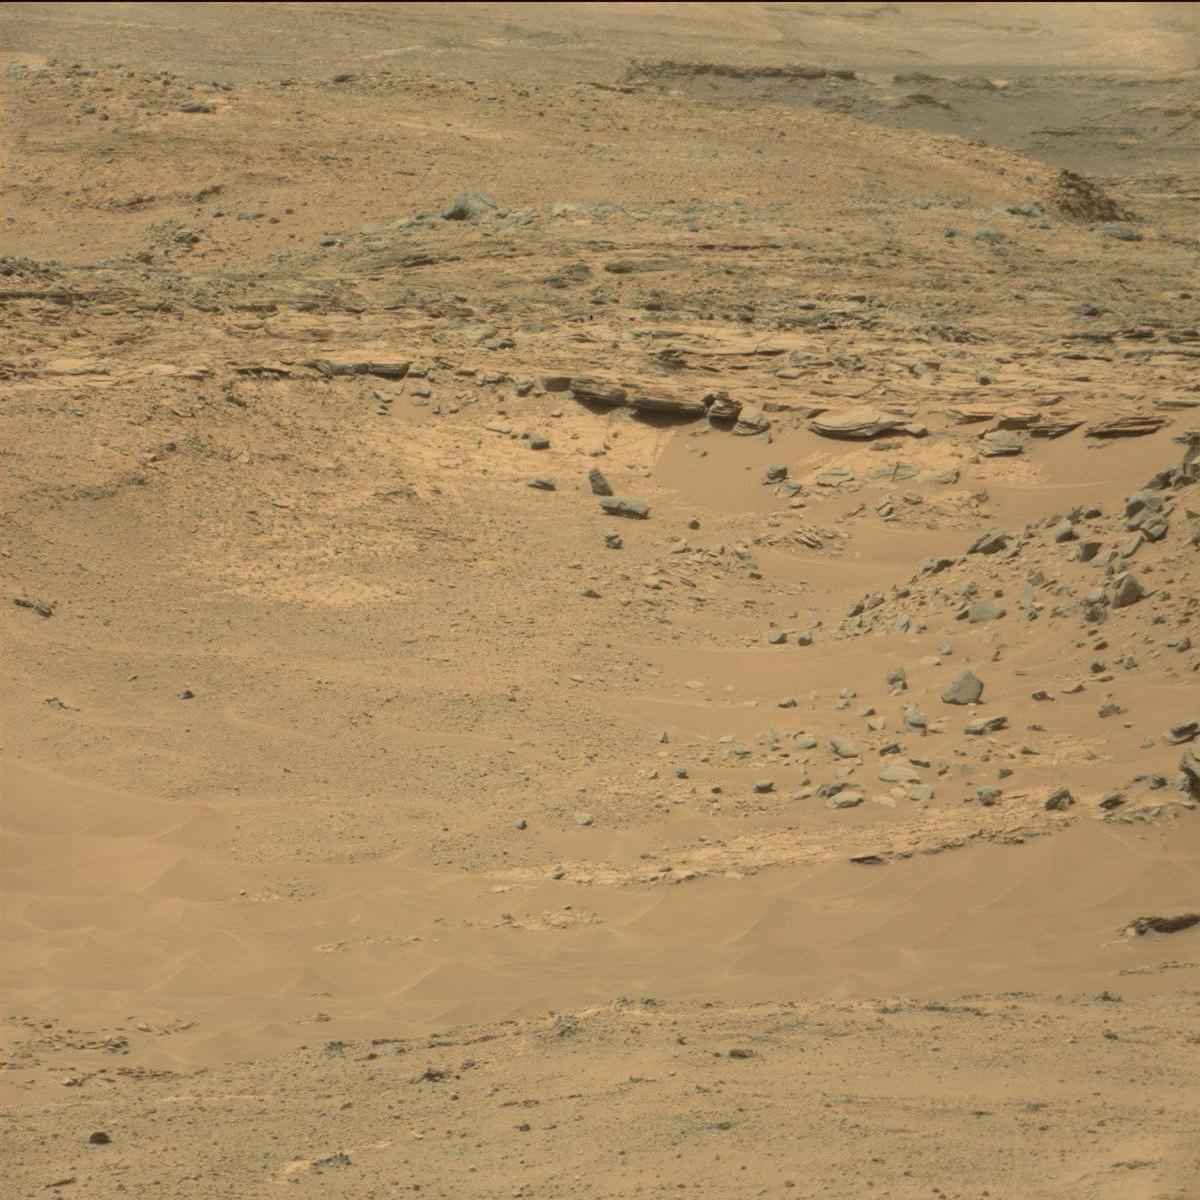
Terrain classes present: Bedrock, Ridge, Rock, Sand / Soil